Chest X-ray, PA view. Patient: 27 years old, sex F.
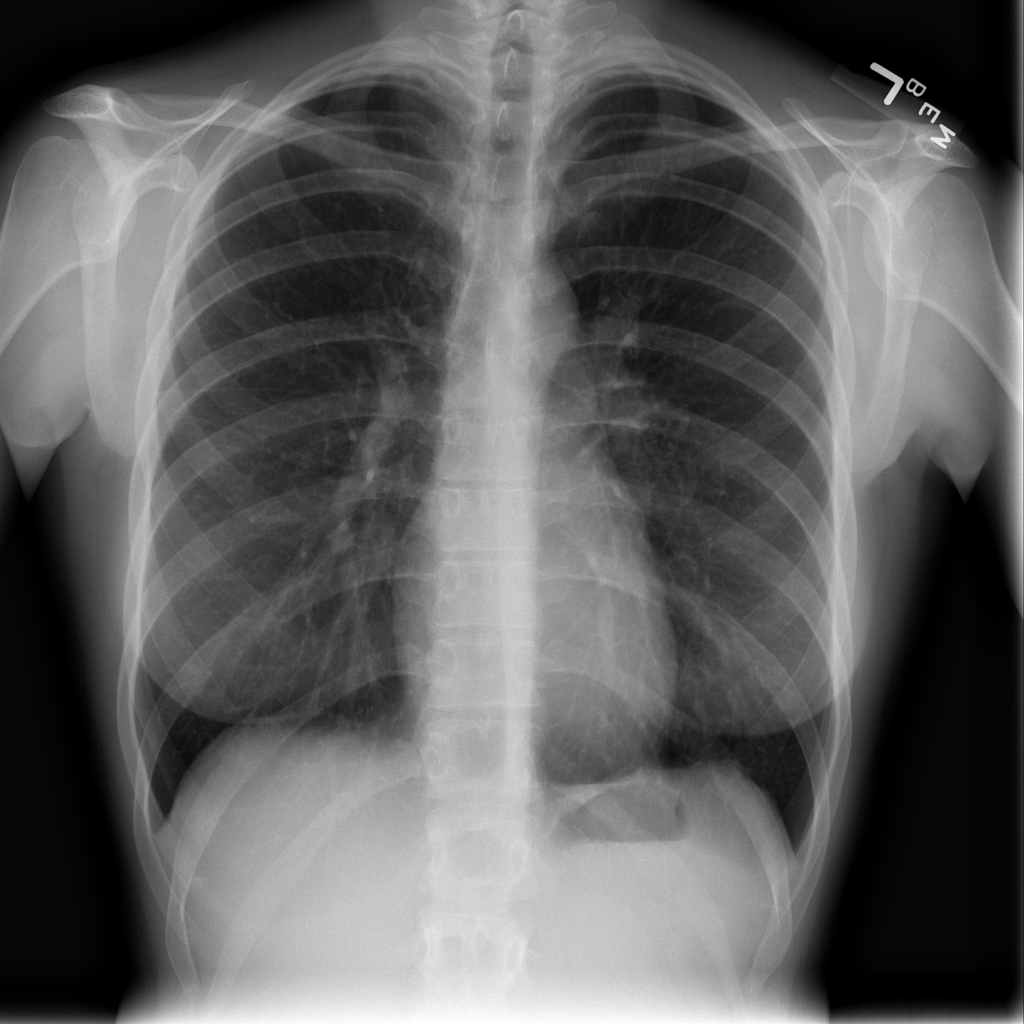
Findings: No Finding